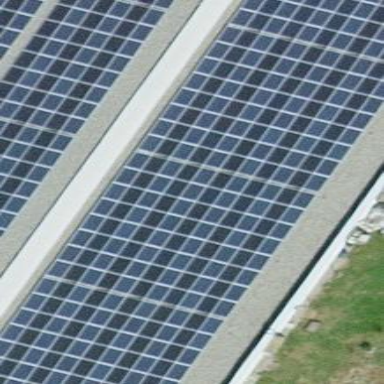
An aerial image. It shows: Solar photovoltaic panel generator.